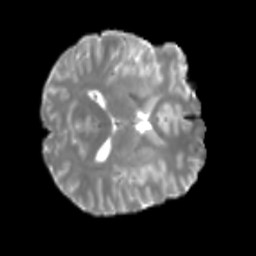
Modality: T2w
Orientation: axial
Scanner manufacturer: siemens
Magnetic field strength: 3 T
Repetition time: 4 s
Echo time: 0.0594 s